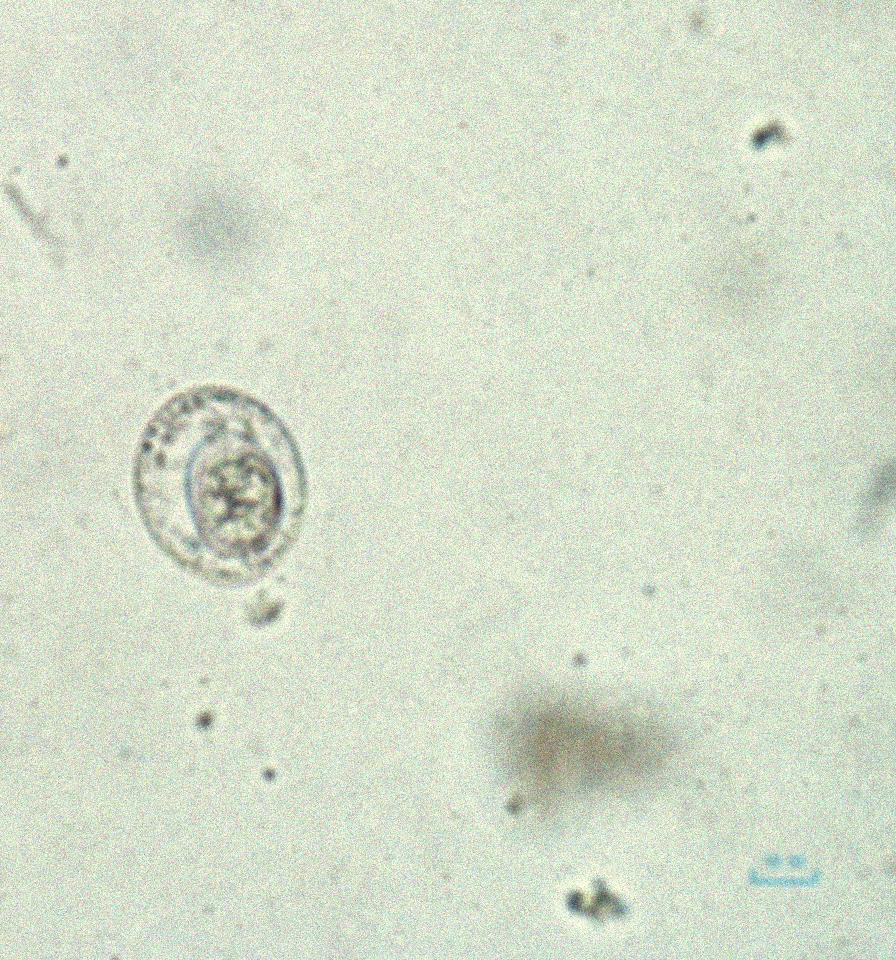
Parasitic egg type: Hymenolepis nana